Question: I have a textarea to input text,
if i type some words then the cursor in front of my text appears to be larger.
why it is showing larger? It should be equal to my words?
I want the font size to be 38px;
I am testing it on Chrome Browser
please help me to solve this issue.
'''
<textarea name="quotes" cols="40" rows="10" placeholder=" What's your quotes? " style="height:100px;width:99%;overflow:auto;border: 1px solid silver;font-size:38px" keynav:shortcut="10"></textarea>
'''

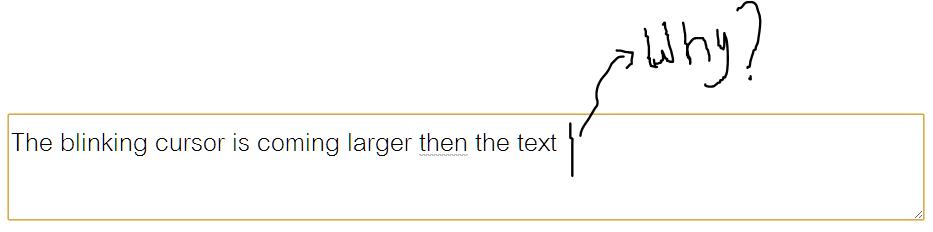
Answer: The answer to your question ('Why does the blinking cursor appear larger than the text?') is that it's an illusion. The cursor actually is the height of the full height of the line. Remember that the bottom of a g, j, p, q, or y is also part of the line. So, it might that the blinking cursor is taller than the line, but it really isn't.